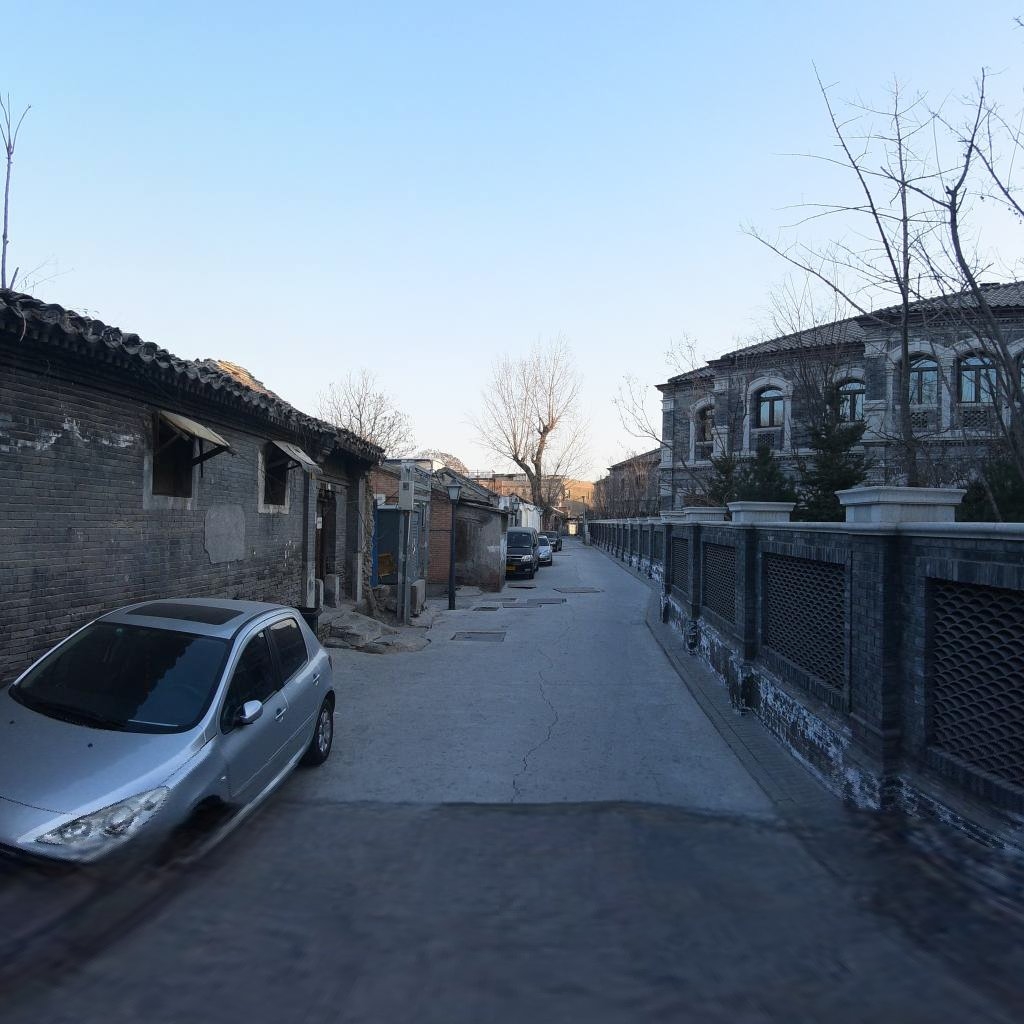
Region: Dongcheng
Road damage annotations: longitudinal crack